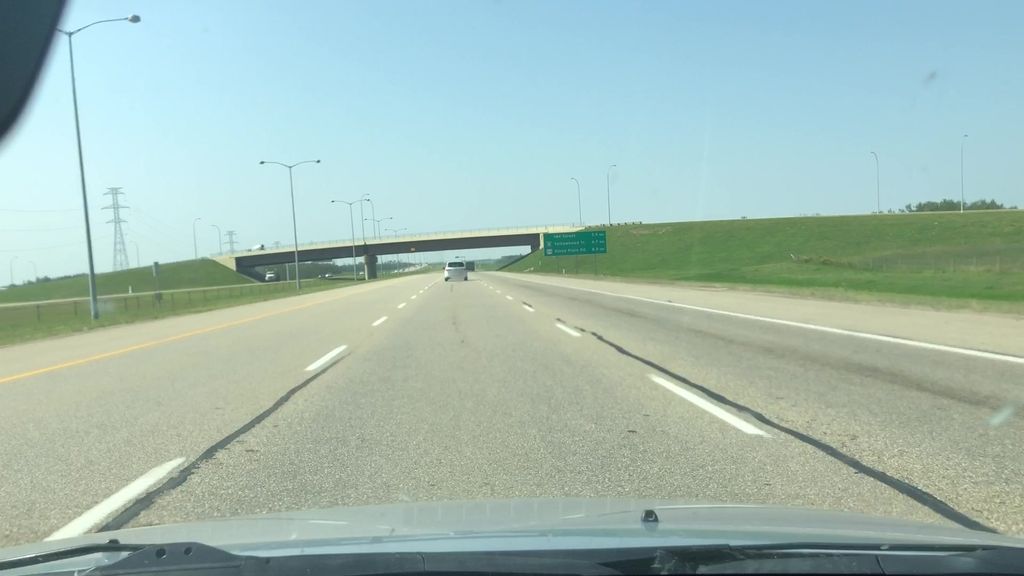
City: edmonton